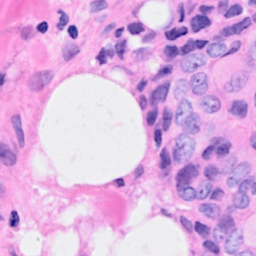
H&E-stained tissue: Breast